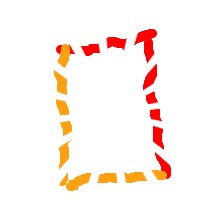
Shape: rectangle